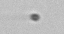
Label: nanoplankton_mix